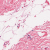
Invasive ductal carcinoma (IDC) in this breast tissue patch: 0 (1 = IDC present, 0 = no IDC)